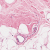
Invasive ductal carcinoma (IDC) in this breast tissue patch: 0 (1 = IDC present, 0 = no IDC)